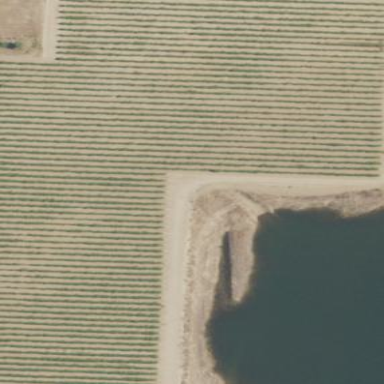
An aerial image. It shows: Vineyard.